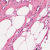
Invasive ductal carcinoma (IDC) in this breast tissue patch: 0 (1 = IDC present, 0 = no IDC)